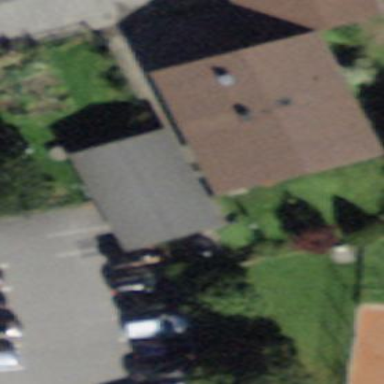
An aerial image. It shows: Barn.